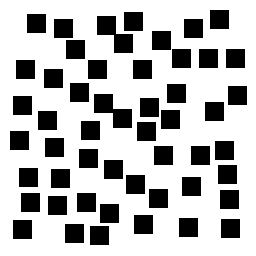
Squares: 52
Triangles: 0
Stars: 0
Total shapes: 52